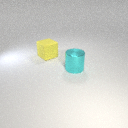
large cyan metal cylinder to the right of large yellow rubber cube